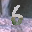
Label: 6